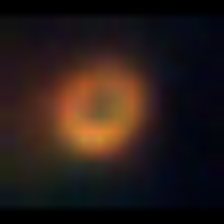
Taxon: NanoPlankton
Group: Other